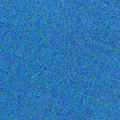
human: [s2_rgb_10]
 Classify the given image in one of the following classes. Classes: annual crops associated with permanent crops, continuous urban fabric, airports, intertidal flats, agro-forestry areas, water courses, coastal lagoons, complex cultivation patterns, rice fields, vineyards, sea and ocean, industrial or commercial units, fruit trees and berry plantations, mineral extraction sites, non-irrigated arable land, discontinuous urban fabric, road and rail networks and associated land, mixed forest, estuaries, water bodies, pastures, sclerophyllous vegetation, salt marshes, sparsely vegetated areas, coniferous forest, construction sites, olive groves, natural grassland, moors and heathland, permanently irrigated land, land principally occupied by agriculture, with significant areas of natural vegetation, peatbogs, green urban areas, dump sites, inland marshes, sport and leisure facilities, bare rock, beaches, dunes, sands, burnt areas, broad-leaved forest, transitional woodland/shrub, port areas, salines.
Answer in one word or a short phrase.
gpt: sea and ocean